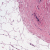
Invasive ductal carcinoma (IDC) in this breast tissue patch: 0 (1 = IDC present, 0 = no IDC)